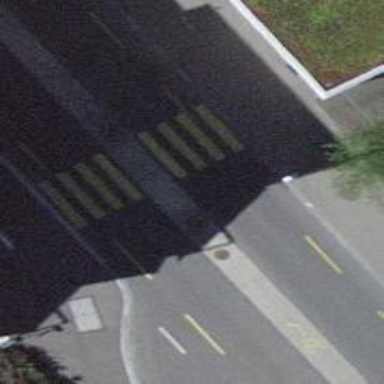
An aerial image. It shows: Uncontrolled road crossing with pedestrian island.